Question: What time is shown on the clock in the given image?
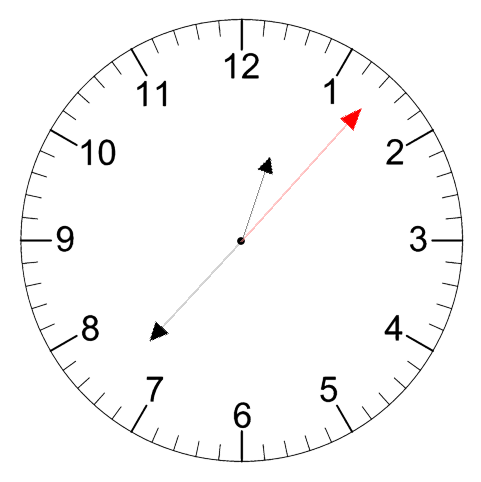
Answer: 12:37:07